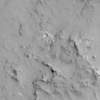
Label: not_dusty